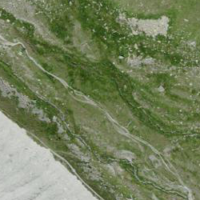
EUNIS habitat code: 31
Species observed at this site:
Phoenicurus ochruros
Pyrrhocorax graculus
Corvus corax
Anthus spinoletta